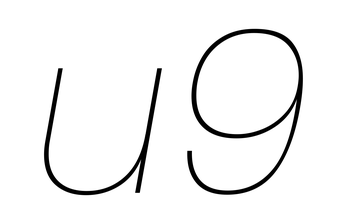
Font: Poppins-ThinItalic